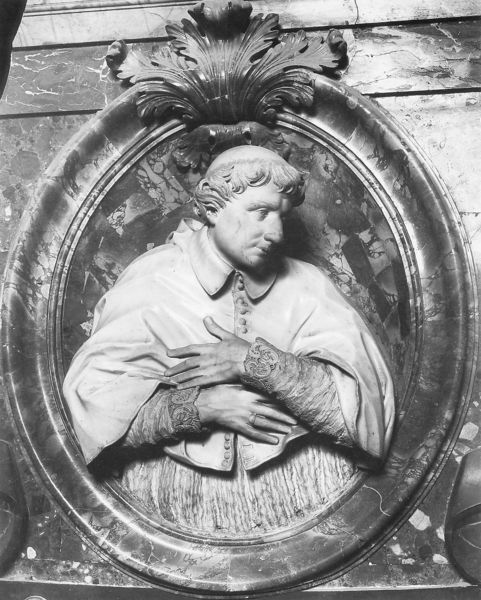
Titel: Büste des Lorenzo Cybo
Künstler: Francesco Cavallini
Standort: Rom, S. Maria del Popolo, cappella Cybo (EU - I - Latium)
Schlagwörter: hand, kopf, mann, finger, marmor, mund, nase, stirn, weiss, ornament, hemd, augen, barock, gesicht, kragen, rahmen, stein, ärmel, bild, hände, portrait, porträt, kirche, geistlicher, gewand, haare, blatt, pflanze, knopf, krone, rokoko, oval, rund, skulptur, relief, bischof, papst, büste, glatze, knöpfe, knopfleiste, ring, medaillon, schwarzweiss, beten, priester, mönch, gefältelt, korinthisch, wulst, tonsur, kleriker, kreuzen, ild, haemd, meaillon, frömmiigkeit